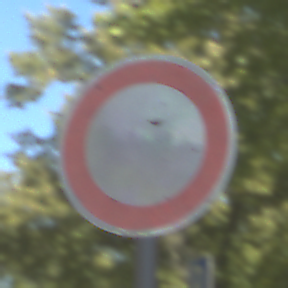
Verkehrszeichen: VerbotFahrzeugeAllerArt
Umgebung: Outdoor, RoadRail
Tageszeit: Midday
Wetter: Clear
Licht: Natural
Jahreszeit: NotSpecified
Kontrast: HighContrast